Interaction volume radius: 5 \u00c5
Interaction volume height: 45 \u00c5
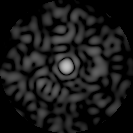
Disorder parameter: 0.8193